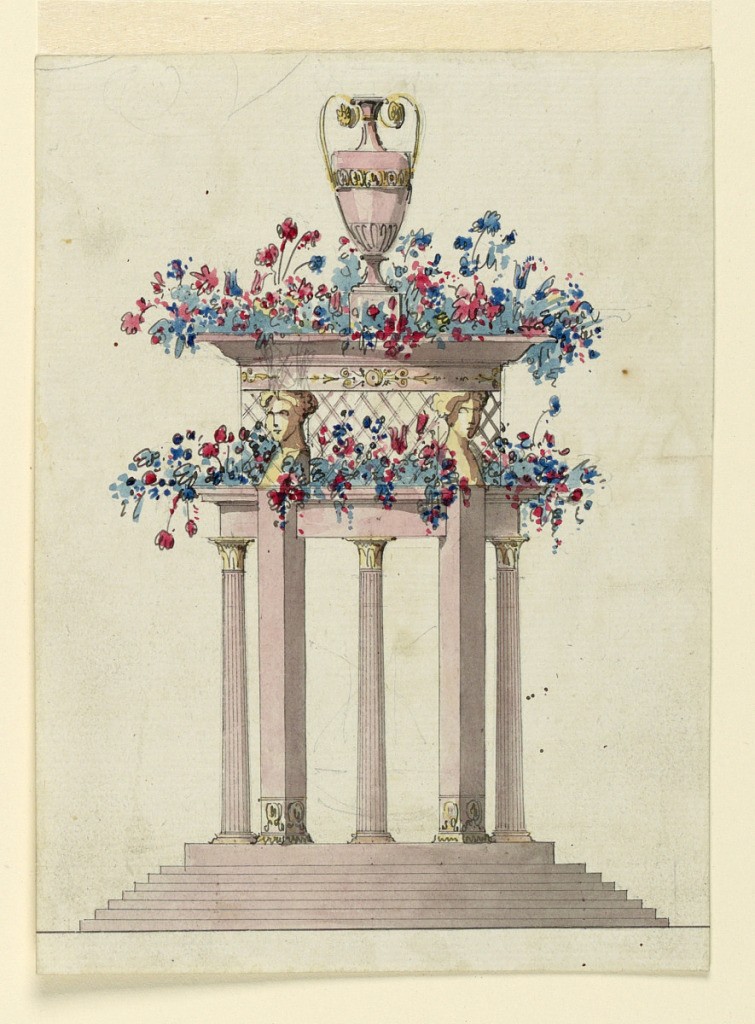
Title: Design for a Flower Stand
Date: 1810–20
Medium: Pen and black ink, brush and watercolor, graphite on paper
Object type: Drawing
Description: Vertical rectangle. A circular base is supported by seven steps. Above rise alternately a column and a female hermae; the first supports the rim of the lower receptacle, the second the upper one, a trellis connecting both. Above is a vase, flowers are in both receptacles.